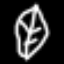
Label: leaf